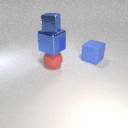
large red rubber sphere to the left of large blue rubber cube